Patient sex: F
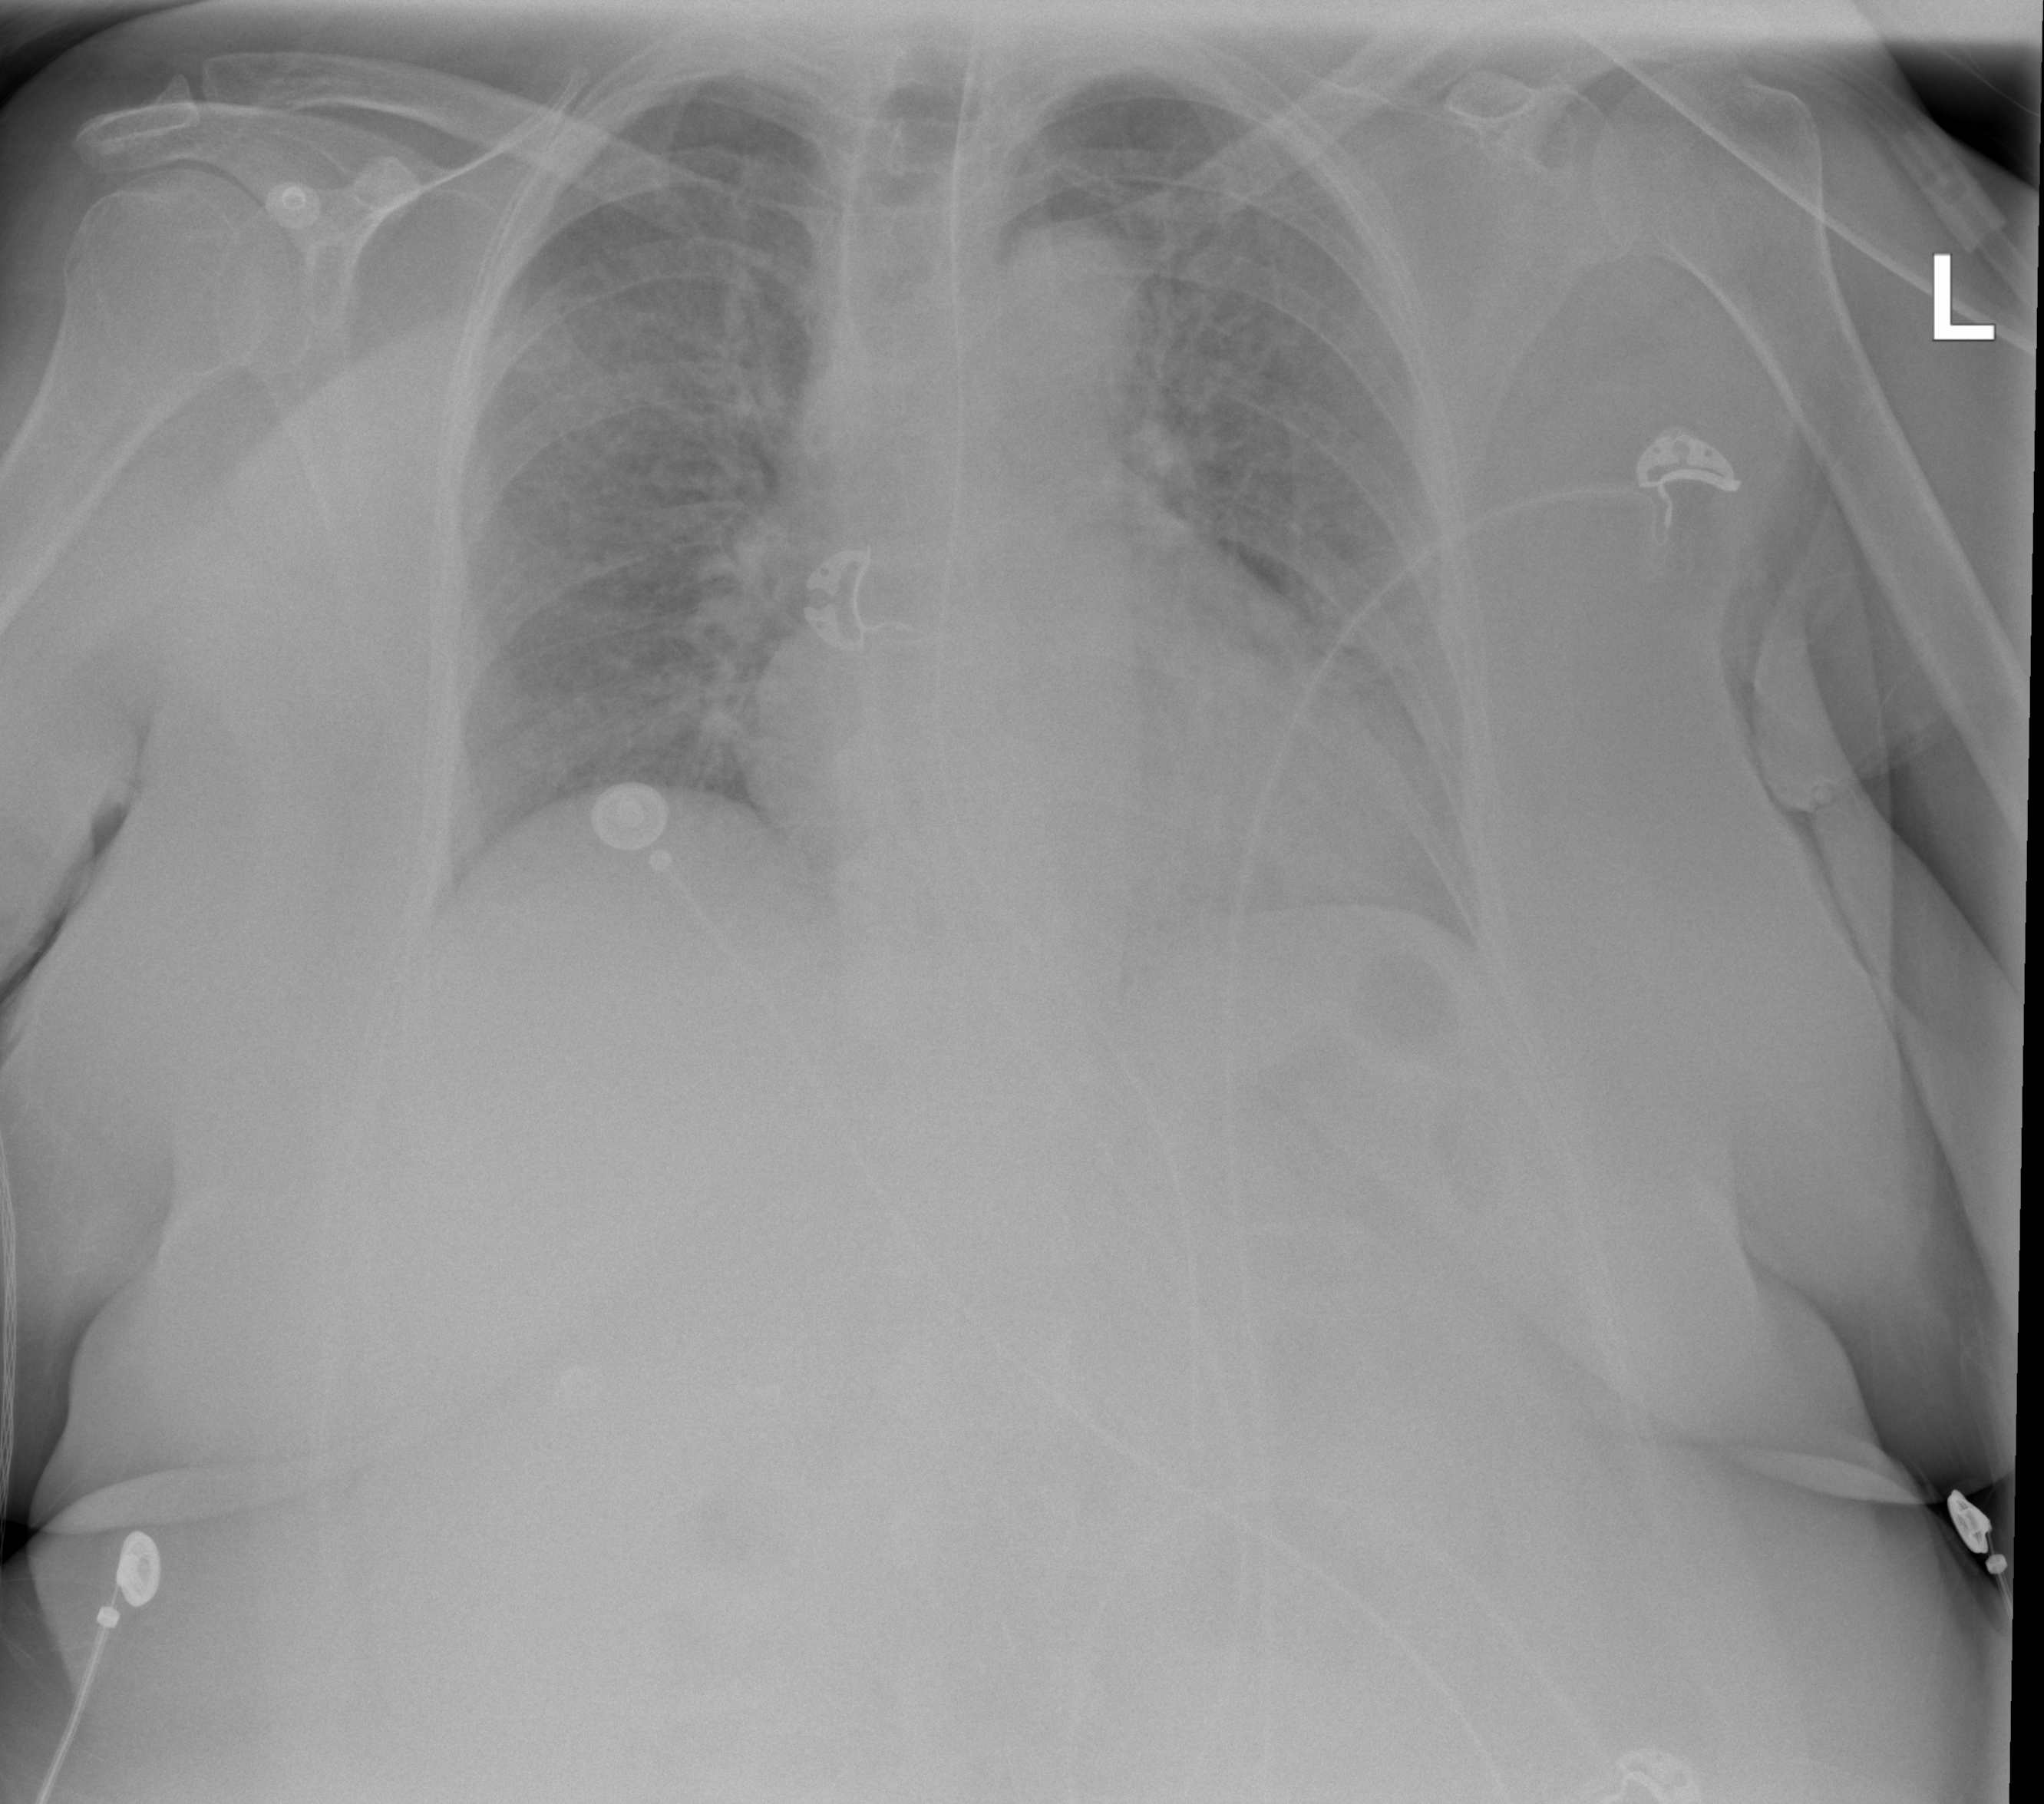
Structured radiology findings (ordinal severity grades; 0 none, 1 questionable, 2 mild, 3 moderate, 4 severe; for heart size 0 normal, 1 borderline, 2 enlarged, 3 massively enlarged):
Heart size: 2
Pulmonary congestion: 3
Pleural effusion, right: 0
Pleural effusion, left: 0
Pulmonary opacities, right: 2
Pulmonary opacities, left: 2
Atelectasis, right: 0
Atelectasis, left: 0